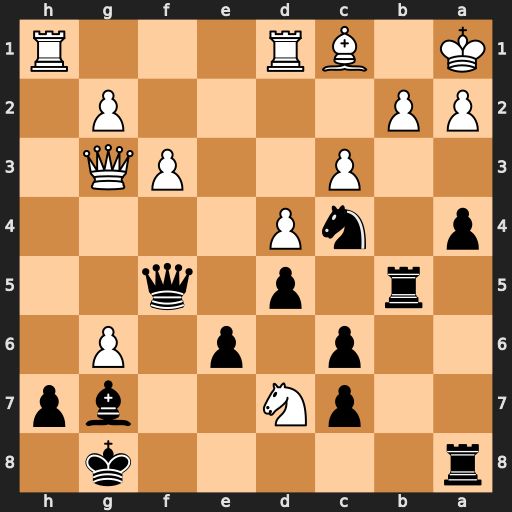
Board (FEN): r5k1/2pN2bp/2p1p1P1/1r1p1q2/p1nP4/2P2PQ1/PP4P1/K1BR3R
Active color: b
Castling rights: -
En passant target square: -
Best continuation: Na3 gxh7+ Kh8